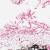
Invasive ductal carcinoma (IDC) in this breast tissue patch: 0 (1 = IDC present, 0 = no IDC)